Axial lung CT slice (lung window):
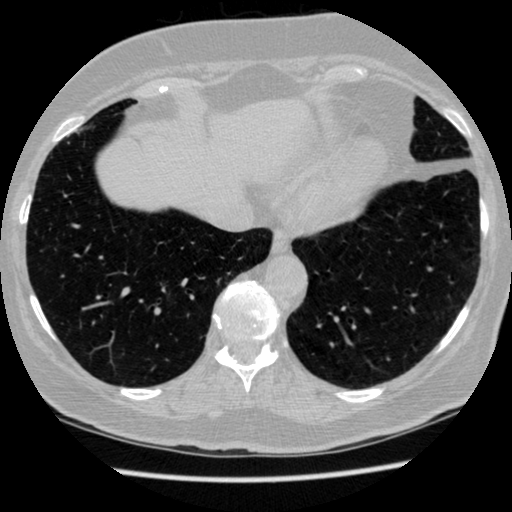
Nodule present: no